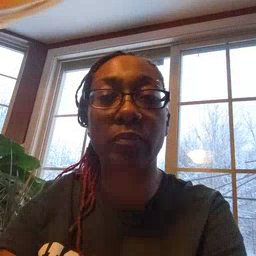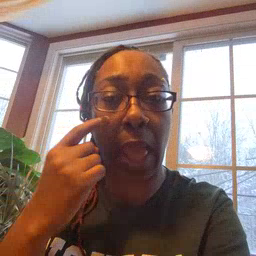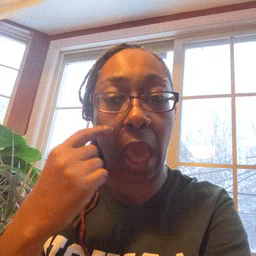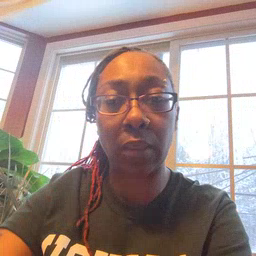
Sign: eye